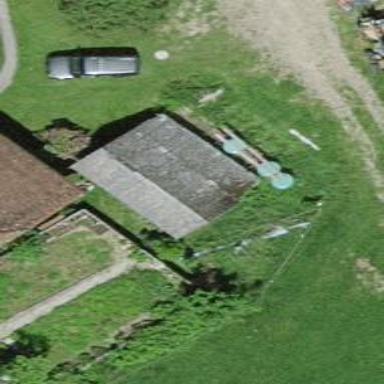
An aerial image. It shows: Shed building.